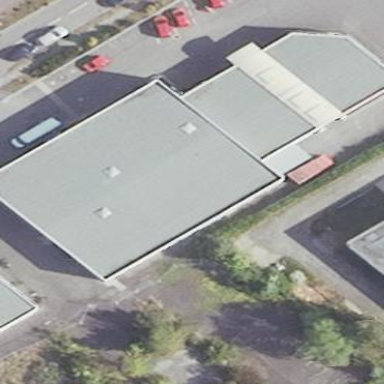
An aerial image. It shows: Car repair shop located in building.